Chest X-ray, PA view. Patient: 27 years old, sex F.
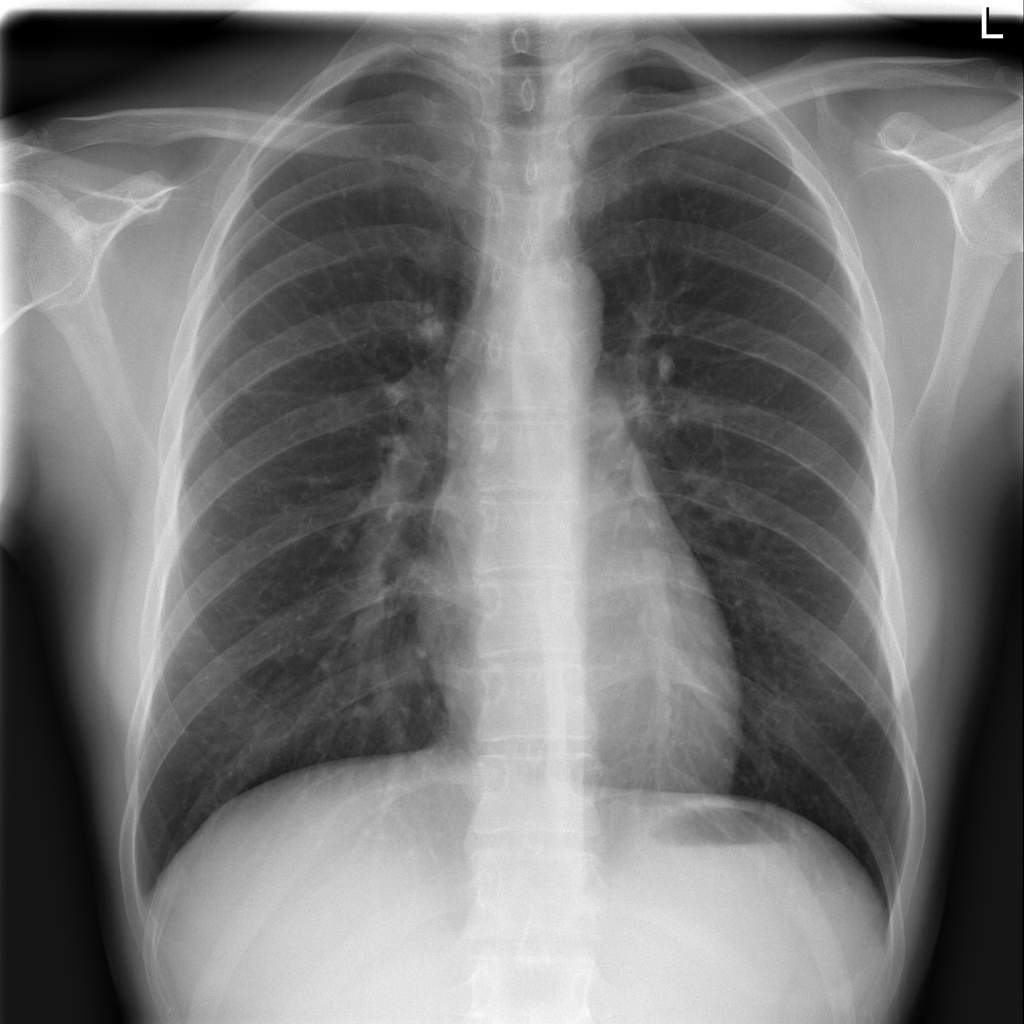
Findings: No Finding